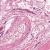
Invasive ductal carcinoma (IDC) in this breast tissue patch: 0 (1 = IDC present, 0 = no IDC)